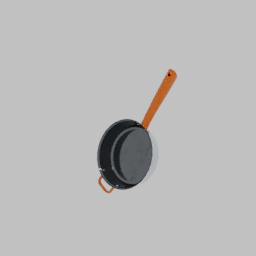
Label: tools